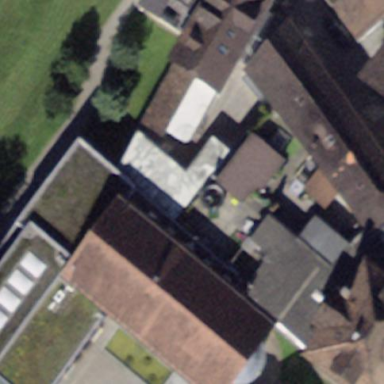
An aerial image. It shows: Museum building.